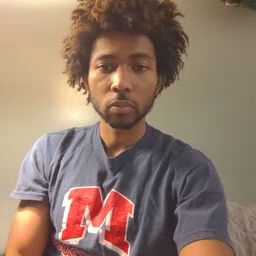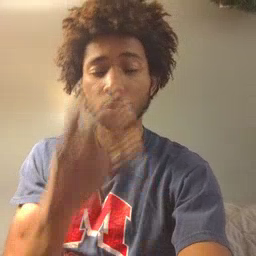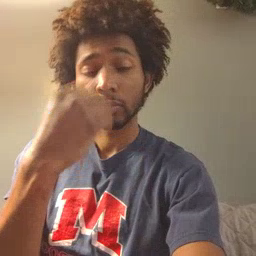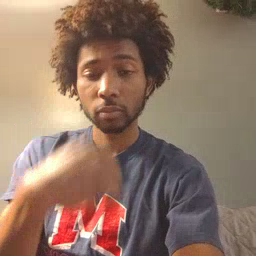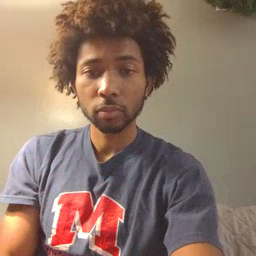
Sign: sleepy